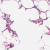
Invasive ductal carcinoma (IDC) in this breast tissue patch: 0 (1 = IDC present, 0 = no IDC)